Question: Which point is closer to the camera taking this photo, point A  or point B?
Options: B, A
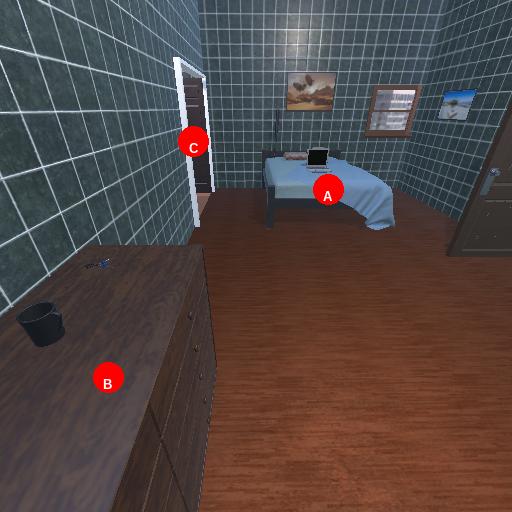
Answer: B